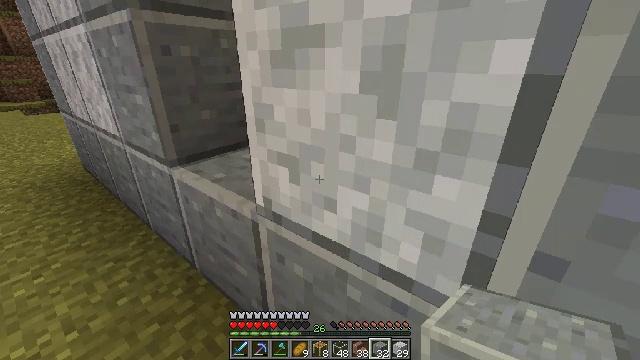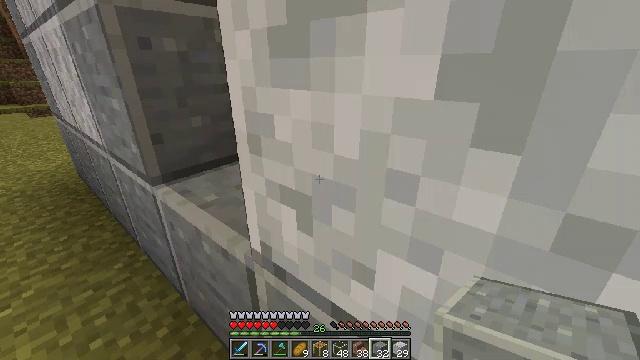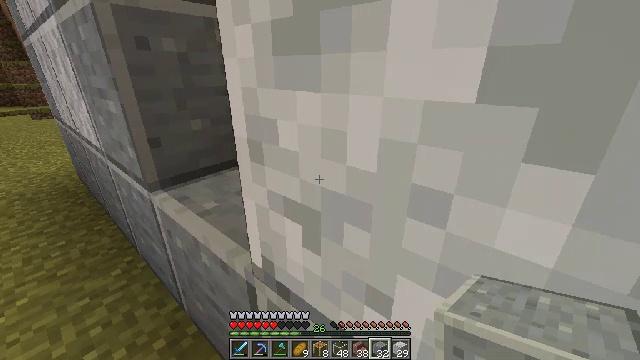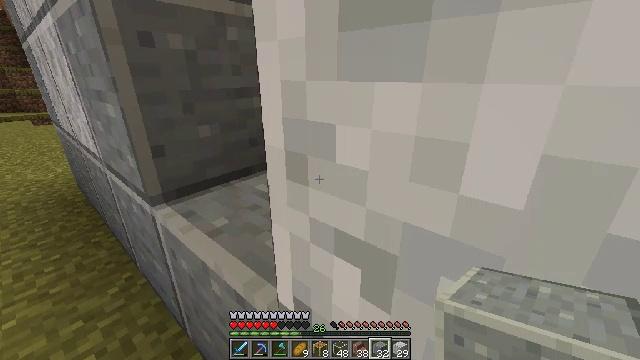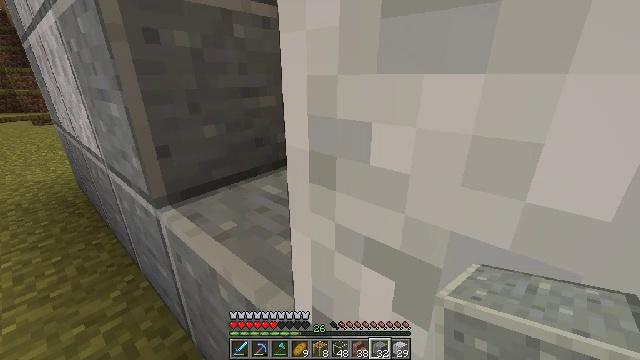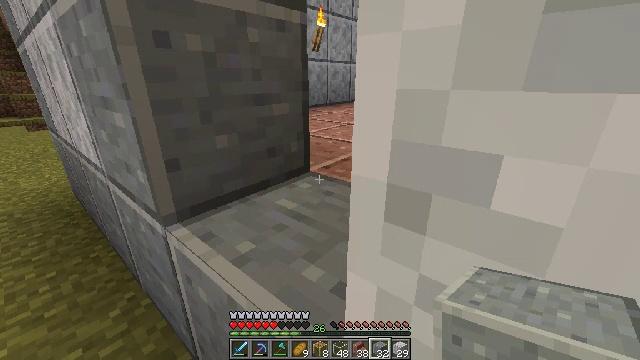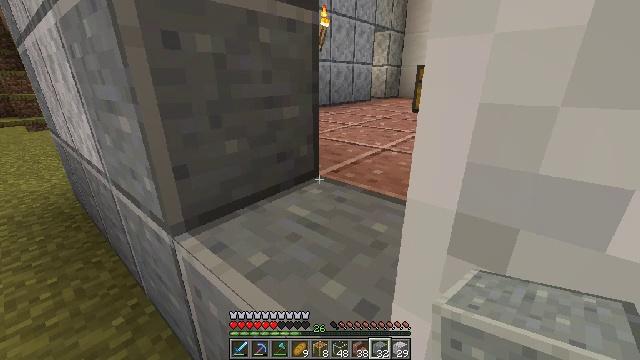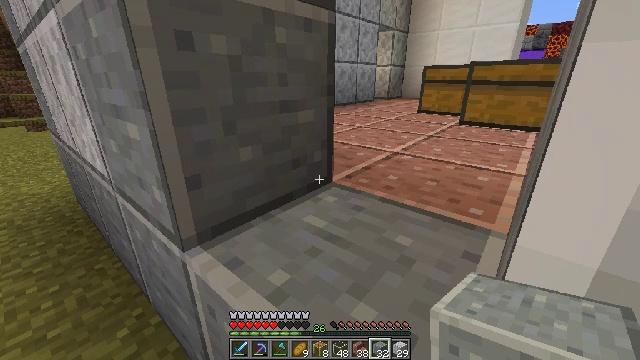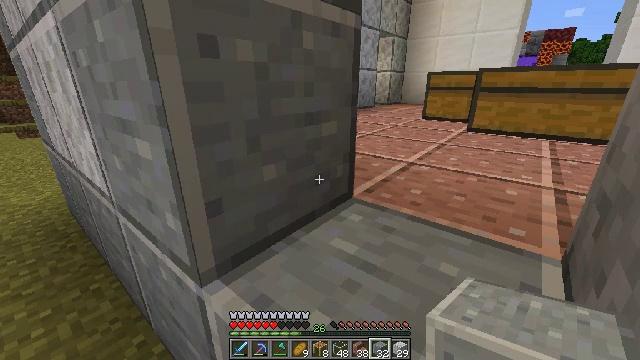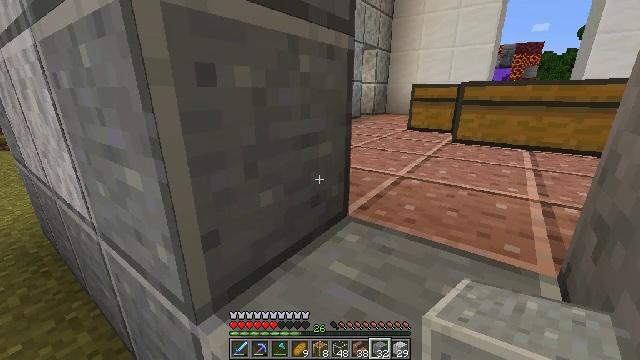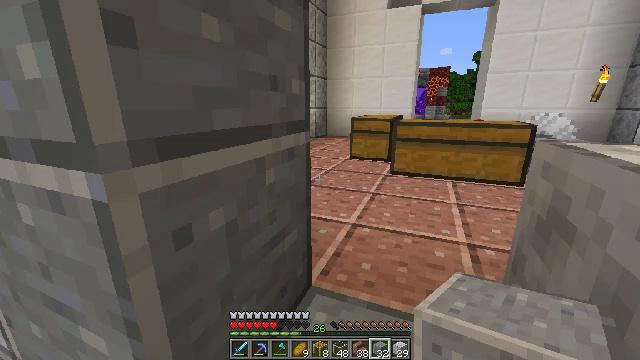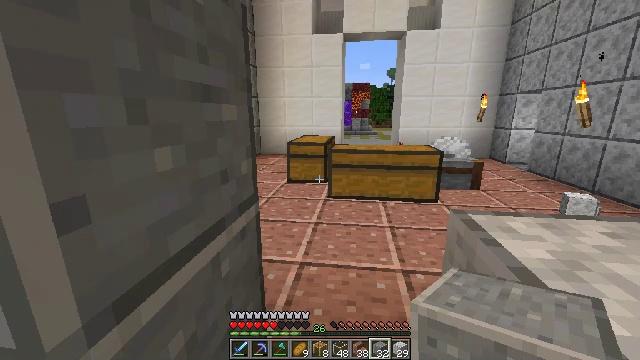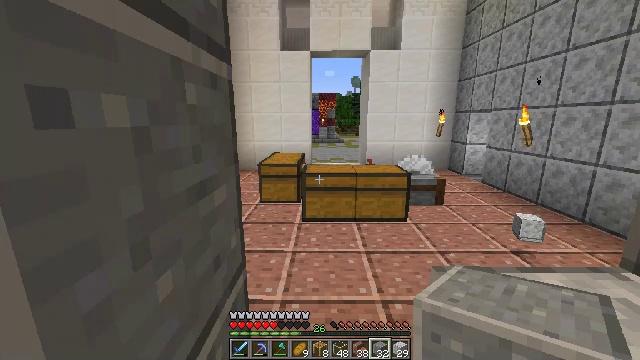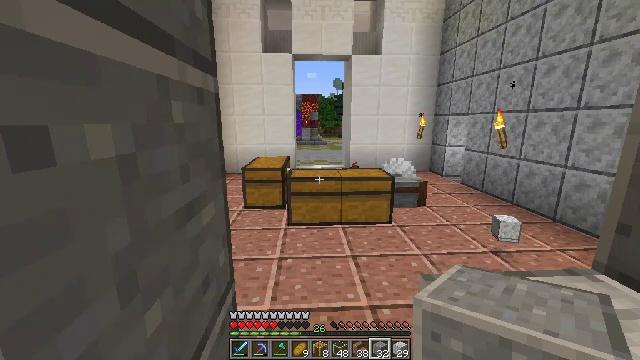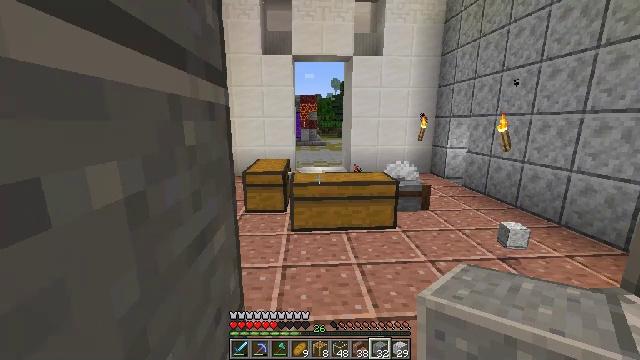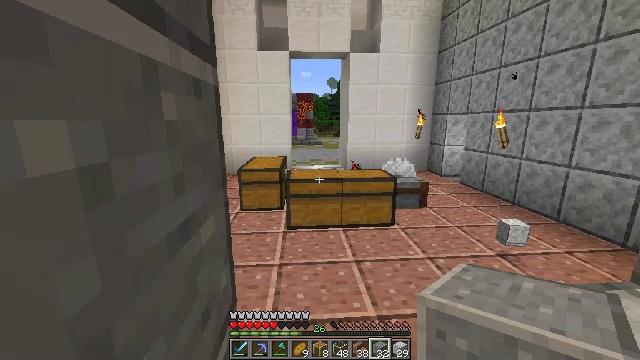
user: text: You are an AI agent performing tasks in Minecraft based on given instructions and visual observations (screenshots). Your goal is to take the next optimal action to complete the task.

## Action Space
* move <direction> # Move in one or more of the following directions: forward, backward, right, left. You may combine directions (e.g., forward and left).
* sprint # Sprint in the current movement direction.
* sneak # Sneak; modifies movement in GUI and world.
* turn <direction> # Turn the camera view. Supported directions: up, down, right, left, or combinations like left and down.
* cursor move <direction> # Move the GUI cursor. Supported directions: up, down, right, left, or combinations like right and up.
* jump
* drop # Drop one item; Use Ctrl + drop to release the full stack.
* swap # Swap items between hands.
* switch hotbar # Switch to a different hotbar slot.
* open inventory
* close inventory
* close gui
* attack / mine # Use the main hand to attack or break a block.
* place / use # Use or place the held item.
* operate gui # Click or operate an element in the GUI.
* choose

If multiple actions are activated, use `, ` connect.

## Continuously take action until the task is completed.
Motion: motion action
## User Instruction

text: Craft polished andesite stairs.
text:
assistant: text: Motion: move forward, turn left
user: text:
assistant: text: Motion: move forward
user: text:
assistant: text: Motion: move forward, turn up
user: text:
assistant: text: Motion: move forward
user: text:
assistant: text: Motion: move forward
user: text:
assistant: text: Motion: move forward
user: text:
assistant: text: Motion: move forward
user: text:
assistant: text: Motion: move forward, turn right and up
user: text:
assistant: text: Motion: move forward, turn right and up, jump
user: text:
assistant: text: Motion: move forward, turn right and up, jump
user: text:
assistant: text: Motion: move forward, turn right and up, jump
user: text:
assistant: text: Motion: move forward, turn right and up, jump
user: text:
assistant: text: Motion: move forward, turn right, jump
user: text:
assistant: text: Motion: move forward
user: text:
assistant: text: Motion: move forward
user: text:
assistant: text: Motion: move forward
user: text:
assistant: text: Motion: move forward
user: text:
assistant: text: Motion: move forward
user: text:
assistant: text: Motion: move forward
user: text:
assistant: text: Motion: move forward, turn down
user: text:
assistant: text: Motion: move forward, turn down
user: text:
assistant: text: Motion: move forward
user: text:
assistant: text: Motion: no_op
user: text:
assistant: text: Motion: no_op
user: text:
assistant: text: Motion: no_op
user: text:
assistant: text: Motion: no_op
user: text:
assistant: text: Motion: no_op
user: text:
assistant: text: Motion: no_op
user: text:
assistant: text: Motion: use / place
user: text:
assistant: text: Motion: use / place